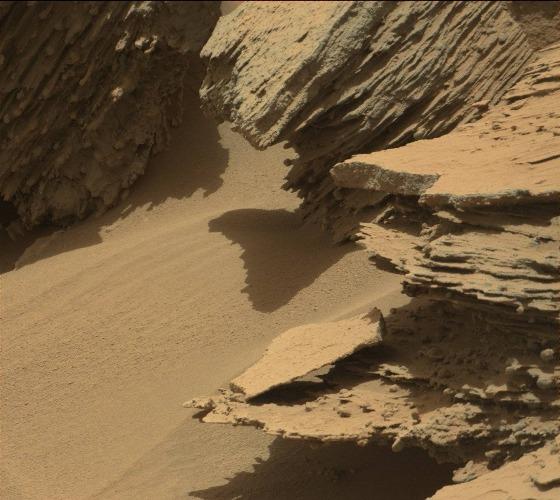
Terrain classes present: Bedrock, Gravel / Sand / Soil, Shadow